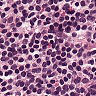
Metastatic tissue present: no